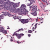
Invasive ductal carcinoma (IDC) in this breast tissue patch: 1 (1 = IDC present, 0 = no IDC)